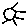
Label: sun